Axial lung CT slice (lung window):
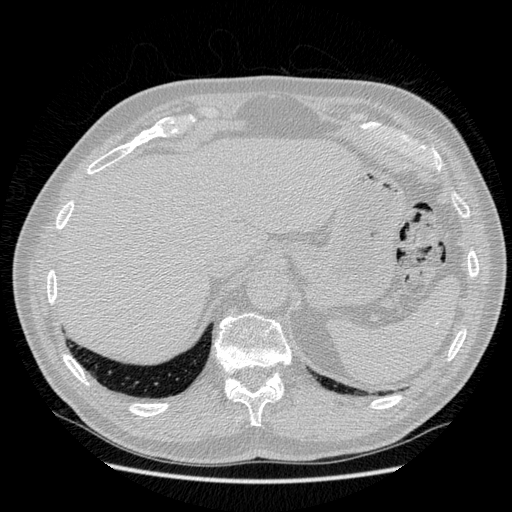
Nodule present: no